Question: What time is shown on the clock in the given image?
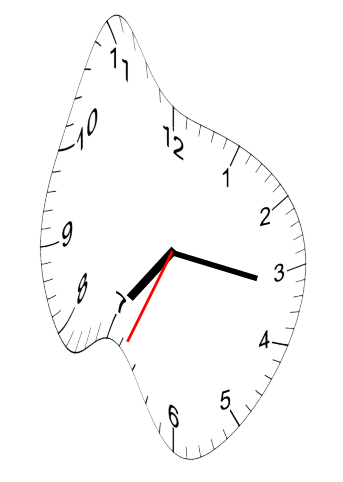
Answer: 07:16:34